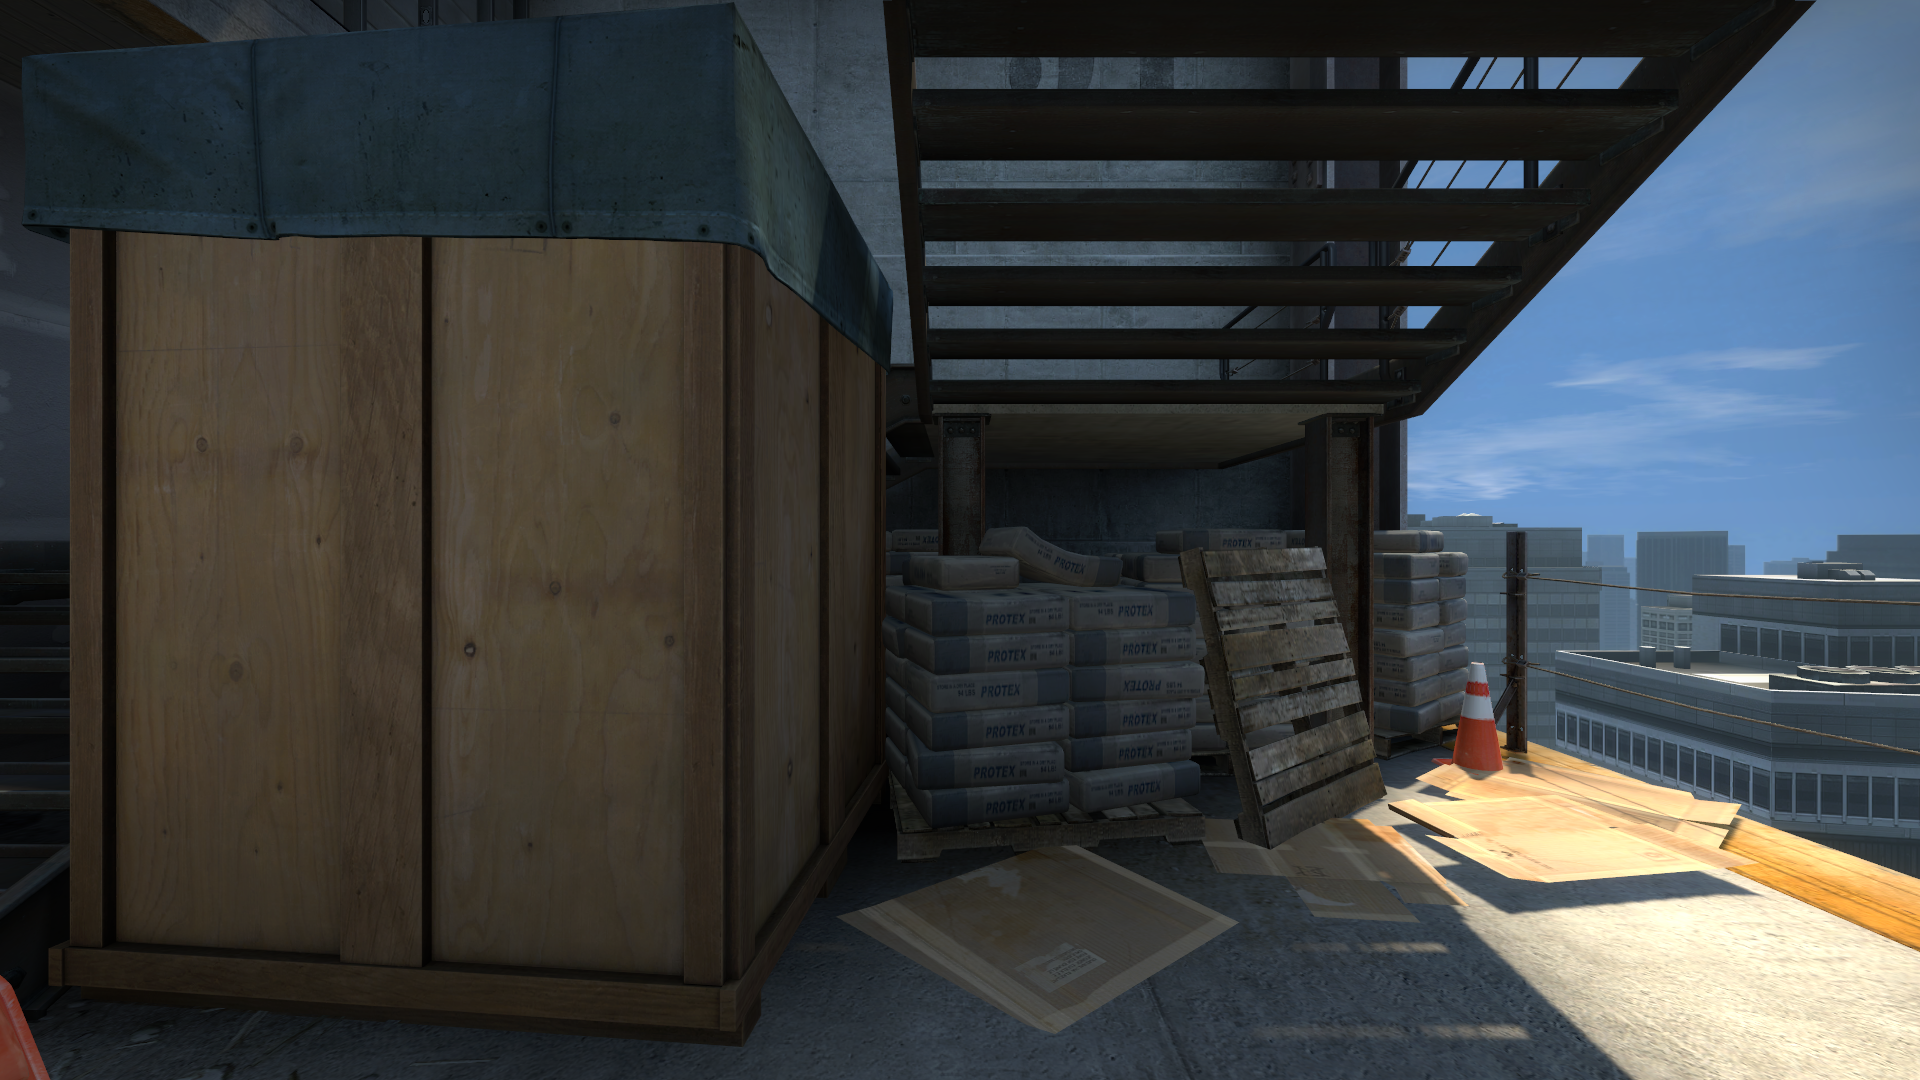
Map: de_vertigo